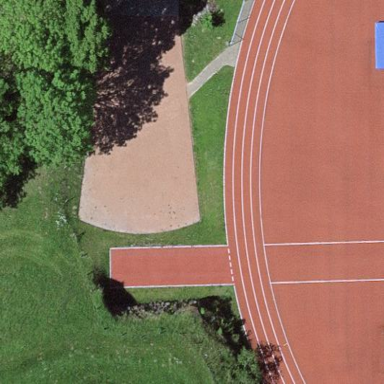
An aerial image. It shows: Athletics pitch designated for leisure land.